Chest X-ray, AP view. Patient: 28 years old, sex M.
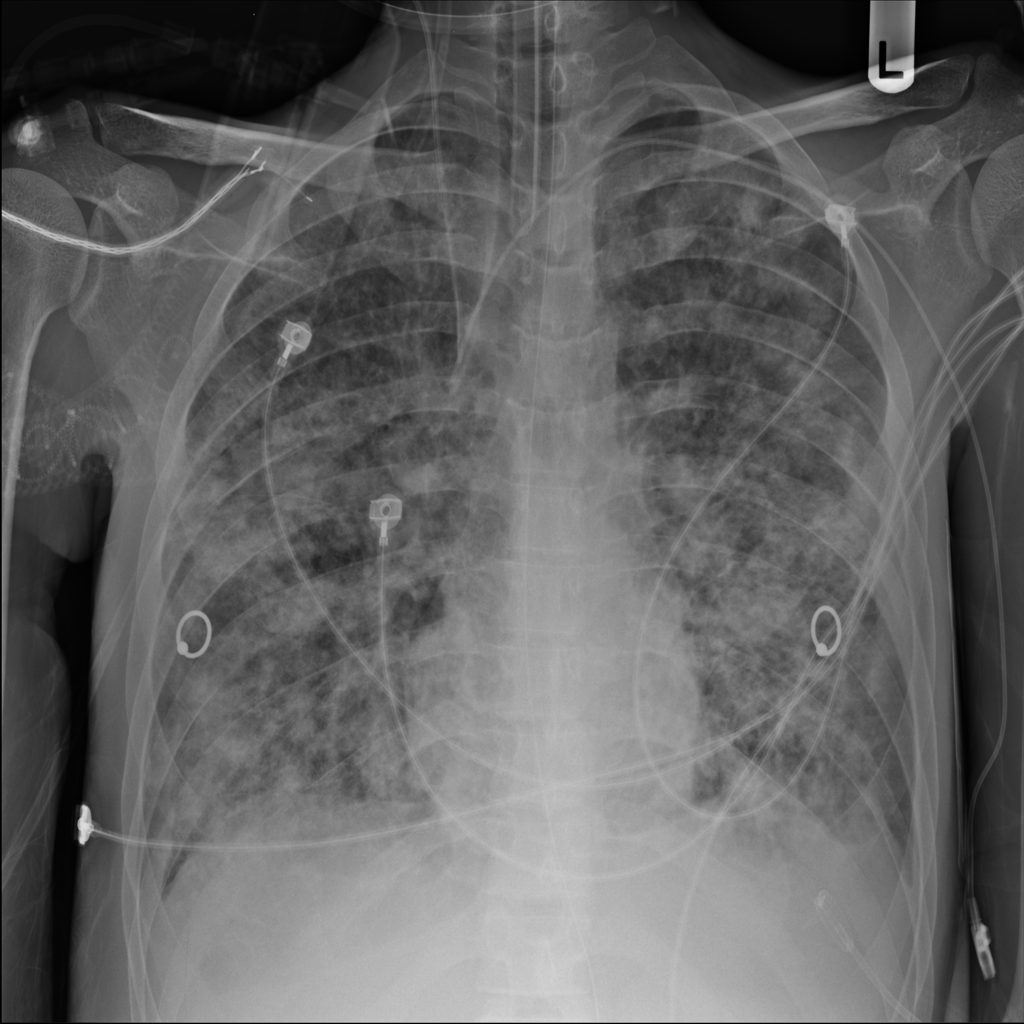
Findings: No Finding